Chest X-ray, PA view. Patient: 59 years old, sex M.
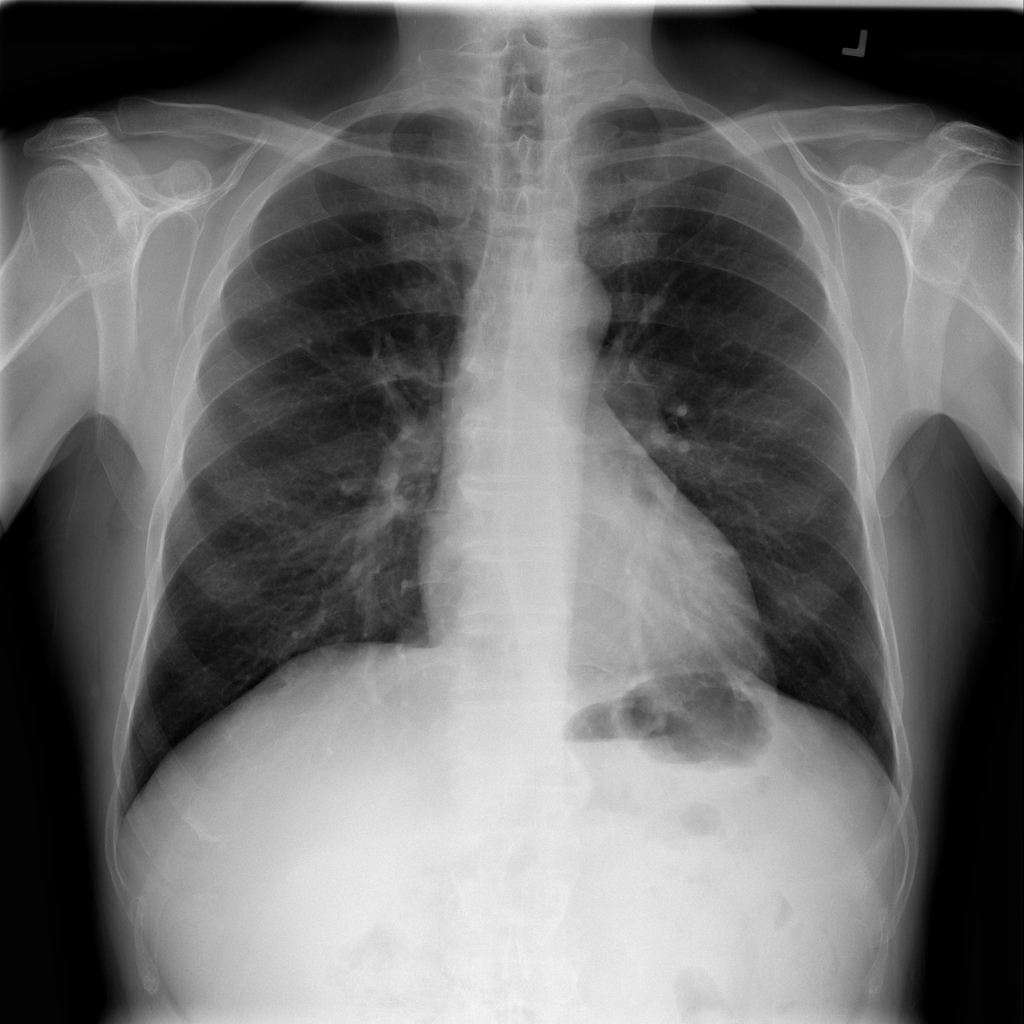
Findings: No Finding